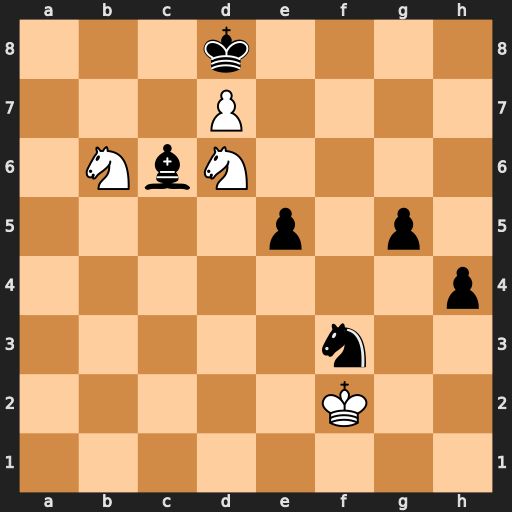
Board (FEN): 3k4/3P4/1NbN4/4p1p1/7p/5n2/5K2/8
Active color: w
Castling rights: -
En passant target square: -
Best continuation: Nf7+ Ke7 d8=Q+